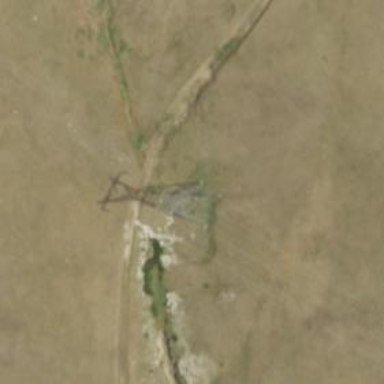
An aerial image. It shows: Power tower.